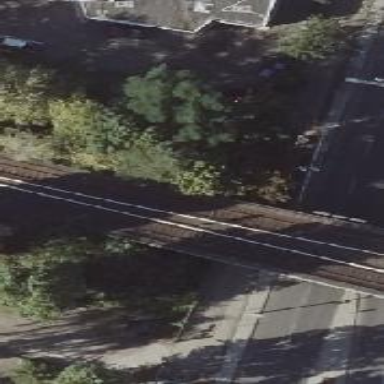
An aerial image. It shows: Bridge with electrified bottom rail tracks.